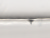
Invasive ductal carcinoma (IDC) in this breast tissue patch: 0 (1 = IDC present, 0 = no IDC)